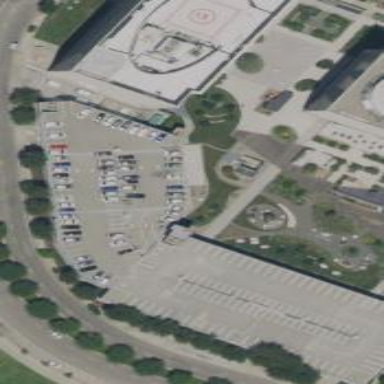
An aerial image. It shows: Commercial building with parking lot.